二年级 · 算术
为了节约钢材, 工人师傅把短钢筋焊接起来使用。

(1) 第三根钢筋长多少米?

(2) 这三根钢筋头尾相接焊接起来长多少米?
答: 这三根钢筋头尾相接焊接起来长 ( $\quad$ ) 米。
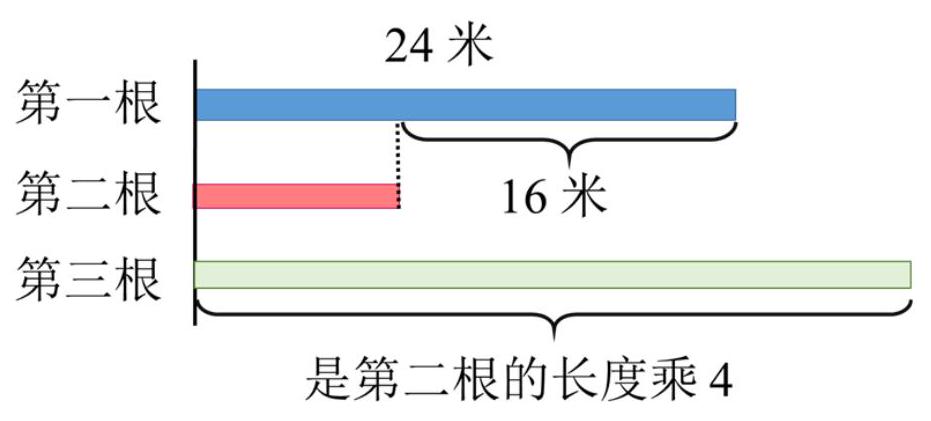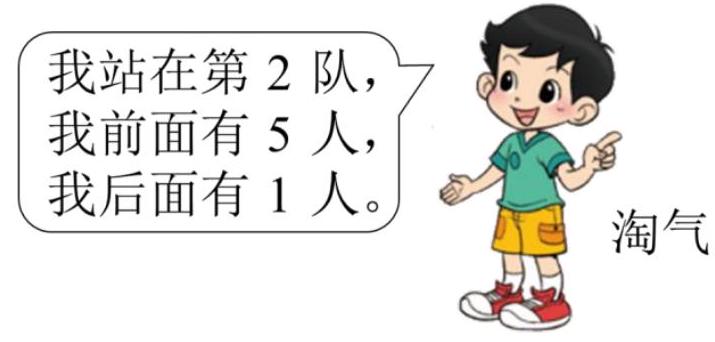
答案: (1) $(24-16) \times 4=32($ 米)

答: 第三根钢筋长 32 米。

(2) $24+(24-16)+32=64$ (米)

答: 这三根钢筋头尾相接焊接起来长 64 米。